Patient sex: M
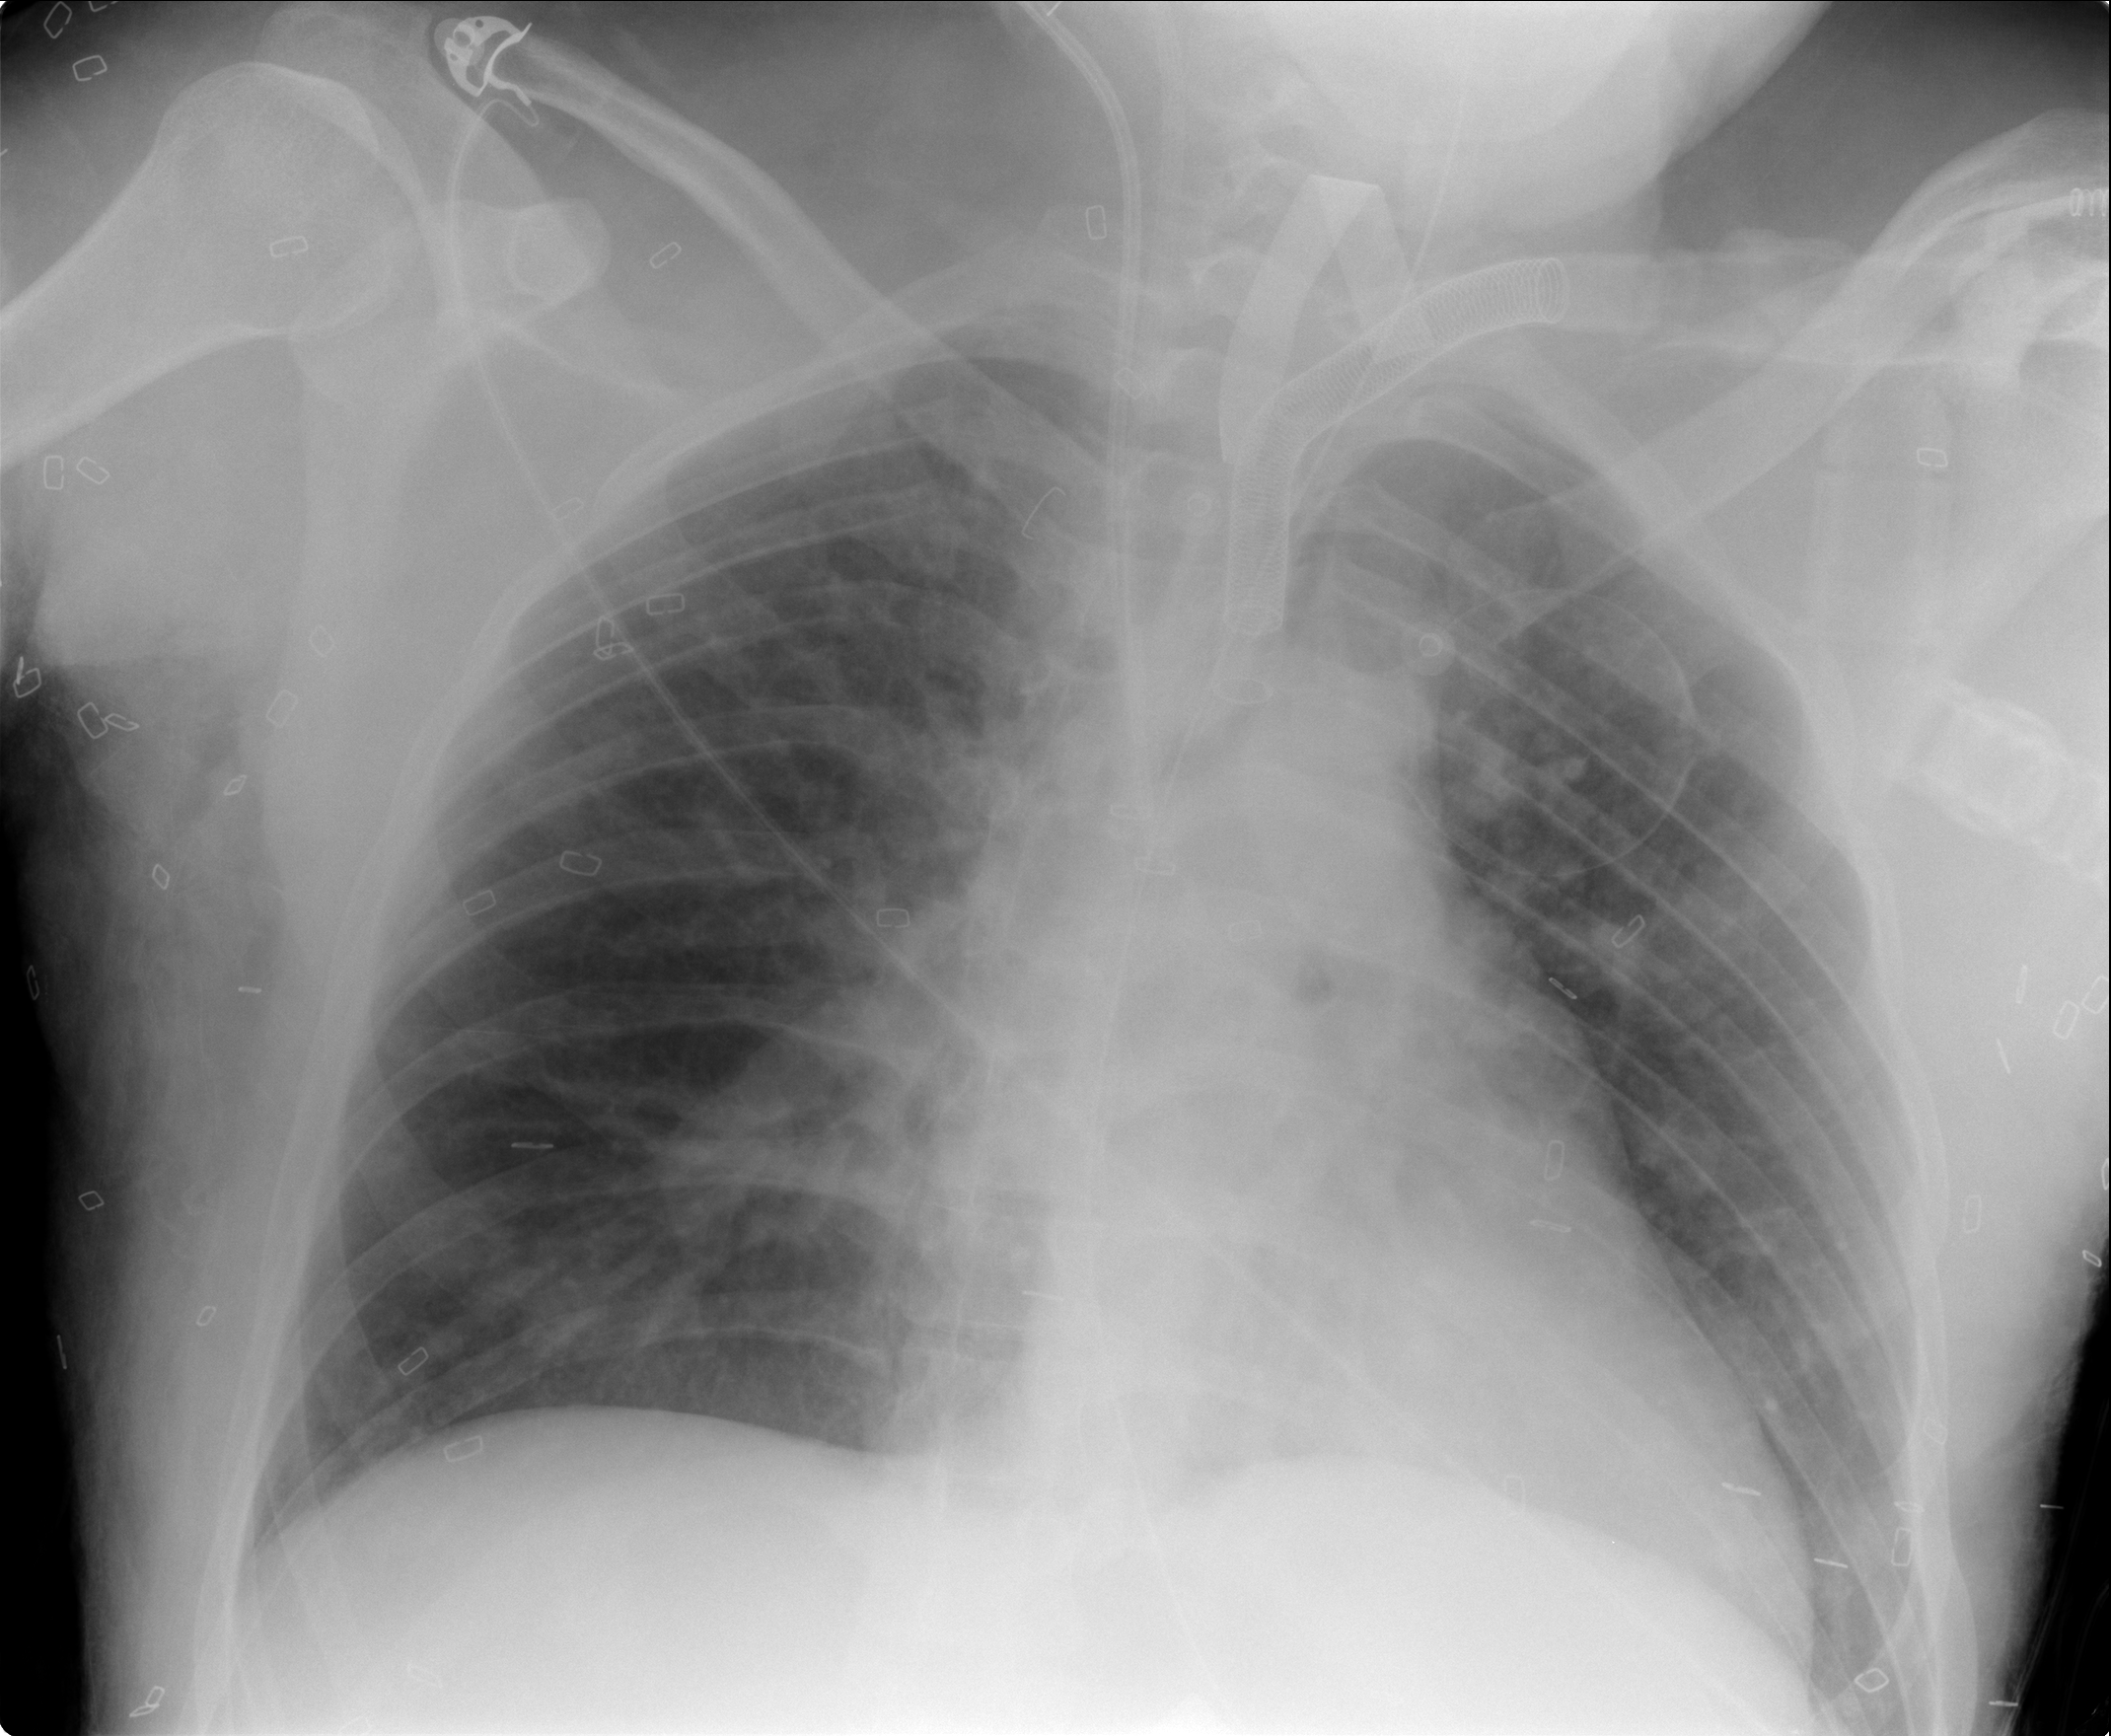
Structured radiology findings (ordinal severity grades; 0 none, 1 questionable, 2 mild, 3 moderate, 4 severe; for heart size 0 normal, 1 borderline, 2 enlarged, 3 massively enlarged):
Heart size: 0
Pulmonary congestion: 0
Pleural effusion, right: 0
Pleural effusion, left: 0
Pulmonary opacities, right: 1
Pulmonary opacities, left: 0
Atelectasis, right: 2
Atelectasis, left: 0